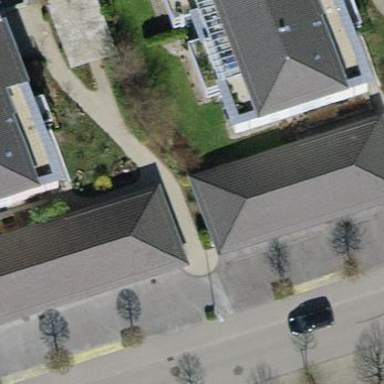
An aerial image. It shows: Garage building.